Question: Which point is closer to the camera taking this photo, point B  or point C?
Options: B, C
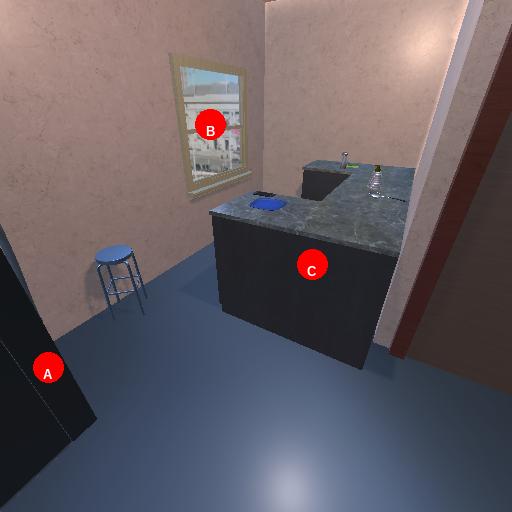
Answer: B